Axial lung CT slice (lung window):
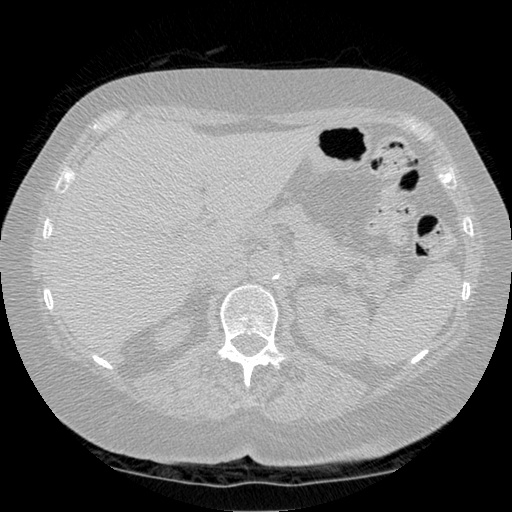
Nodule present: no